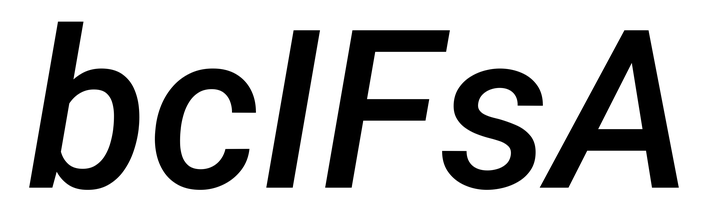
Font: Roboto-Italic_Medium_Italic